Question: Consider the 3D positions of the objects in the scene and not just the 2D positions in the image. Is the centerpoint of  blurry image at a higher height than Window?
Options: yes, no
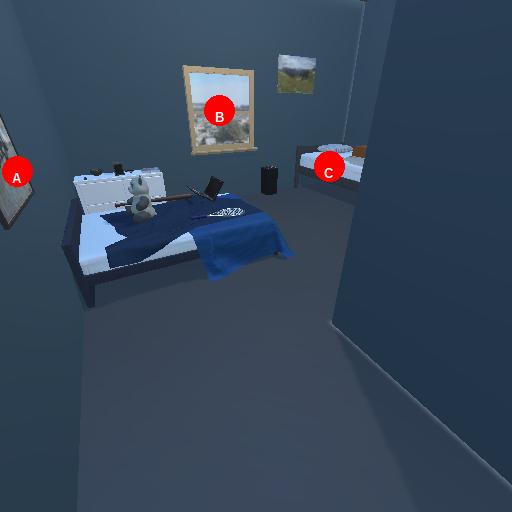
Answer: yes